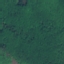
Label: Forest